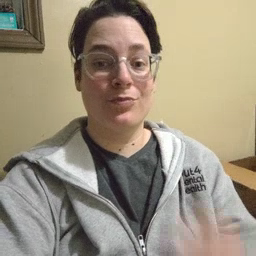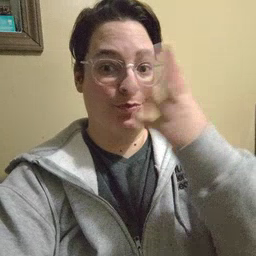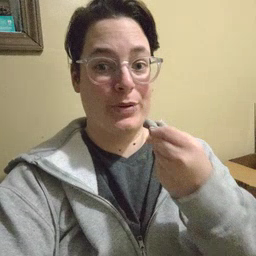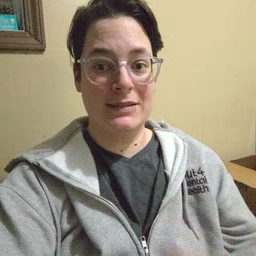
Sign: pretty